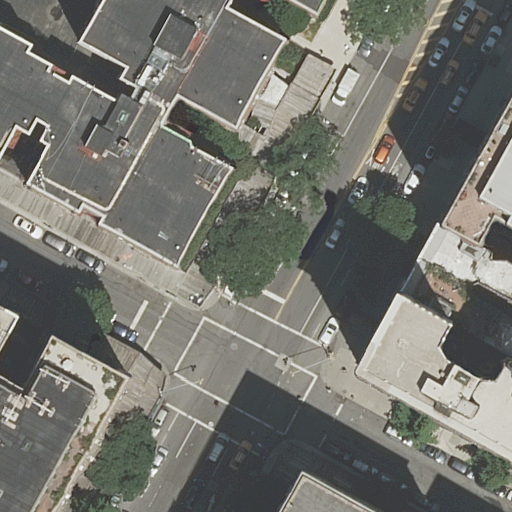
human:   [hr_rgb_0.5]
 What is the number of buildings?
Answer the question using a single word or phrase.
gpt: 7

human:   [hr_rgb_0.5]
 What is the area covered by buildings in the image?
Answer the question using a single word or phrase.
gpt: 3569m2

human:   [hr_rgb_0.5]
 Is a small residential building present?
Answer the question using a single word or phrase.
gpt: yes

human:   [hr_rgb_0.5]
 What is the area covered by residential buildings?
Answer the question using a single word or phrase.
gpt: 3569m2

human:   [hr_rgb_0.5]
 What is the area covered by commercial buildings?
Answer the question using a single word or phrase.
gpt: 0m2

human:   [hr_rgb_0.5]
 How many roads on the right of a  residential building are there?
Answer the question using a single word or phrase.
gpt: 1

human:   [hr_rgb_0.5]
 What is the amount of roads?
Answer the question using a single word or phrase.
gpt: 2

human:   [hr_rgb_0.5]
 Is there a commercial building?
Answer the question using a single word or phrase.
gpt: no

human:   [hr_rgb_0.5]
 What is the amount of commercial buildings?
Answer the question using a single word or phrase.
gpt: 0

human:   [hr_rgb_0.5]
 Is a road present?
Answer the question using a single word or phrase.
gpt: yes

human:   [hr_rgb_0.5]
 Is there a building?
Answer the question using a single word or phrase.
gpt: yes

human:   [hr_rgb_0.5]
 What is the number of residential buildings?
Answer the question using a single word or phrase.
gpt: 7

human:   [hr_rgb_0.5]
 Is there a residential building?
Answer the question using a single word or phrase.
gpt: yes

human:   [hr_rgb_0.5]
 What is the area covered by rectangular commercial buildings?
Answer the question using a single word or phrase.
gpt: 0m2

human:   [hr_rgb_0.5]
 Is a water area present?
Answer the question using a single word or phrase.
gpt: no

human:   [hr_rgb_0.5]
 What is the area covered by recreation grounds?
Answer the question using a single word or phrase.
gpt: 0m2

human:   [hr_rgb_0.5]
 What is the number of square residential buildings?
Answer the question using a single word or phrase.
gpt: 0

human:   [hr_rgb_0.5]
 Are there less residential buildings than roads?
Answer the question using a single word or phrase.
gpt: no

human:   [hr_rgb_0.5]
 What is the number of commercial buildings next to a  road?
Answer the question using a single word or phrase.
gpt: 0

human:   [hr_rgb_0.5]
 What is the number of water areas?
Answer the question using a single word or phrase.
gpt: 0

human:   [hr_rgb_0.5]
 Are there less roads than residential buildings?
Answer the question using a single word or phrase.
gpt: yes

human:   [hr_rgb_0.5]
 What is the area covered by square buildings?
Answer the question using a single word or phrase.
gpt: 0m2

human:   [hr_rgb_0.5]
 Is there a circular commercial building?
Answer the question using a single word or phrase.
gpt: no

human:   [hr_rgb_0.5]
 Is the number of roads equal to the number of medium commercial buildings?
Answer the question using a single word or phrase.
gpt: no

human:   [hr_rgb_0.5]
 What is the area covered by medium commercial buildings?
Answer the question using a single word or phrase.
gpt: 0m2

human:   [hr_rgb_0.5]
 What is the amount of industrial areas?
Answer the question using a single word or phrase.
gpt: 0

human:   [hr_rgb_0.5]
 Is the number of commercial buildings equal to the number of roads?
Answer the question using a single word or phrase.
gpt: no

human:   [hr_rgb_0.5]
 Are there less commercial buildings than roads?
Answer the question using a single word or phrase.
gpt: yes

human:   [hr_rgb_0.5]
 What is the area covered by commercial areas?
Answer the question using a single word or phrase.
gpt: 0m2

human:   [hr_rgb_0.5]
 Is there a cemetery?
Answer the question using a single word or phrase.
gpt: no

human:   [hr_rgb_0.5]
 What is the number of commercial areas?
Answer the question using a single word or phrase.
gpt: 0

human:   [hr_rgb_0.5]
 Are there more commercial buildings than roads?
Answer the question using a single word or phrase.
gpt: no

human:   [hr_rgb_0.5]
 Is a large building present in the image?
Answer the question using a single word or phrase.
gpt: yes

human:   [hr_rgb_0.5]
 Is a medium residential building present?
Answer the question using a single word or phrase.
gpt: yes

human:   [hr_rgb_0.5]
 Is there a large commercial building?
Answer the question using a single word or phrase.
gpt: no

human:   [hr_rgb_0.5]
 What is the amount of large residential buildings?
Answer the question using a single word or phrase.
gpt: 2

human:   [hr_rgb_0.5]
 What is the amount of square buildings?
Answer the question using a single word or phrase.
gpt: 0

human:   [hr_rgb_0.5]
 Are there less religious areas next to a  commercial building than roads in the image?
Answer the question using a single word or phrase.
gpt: yes

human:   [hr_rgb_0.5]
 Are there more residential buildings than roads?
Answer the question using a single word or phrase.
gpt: yes

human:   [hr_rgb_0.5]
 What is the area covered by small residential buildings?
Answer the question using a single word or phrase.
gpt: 65m2

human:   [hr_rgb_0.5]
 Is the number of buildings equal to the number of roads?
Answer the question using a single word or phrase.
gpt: no

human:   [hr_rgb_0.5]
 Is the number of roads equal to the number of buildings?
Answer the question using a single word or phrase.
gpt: no

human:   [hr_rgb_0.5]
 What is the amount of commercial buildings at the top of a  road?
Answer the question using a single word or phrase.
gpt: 0

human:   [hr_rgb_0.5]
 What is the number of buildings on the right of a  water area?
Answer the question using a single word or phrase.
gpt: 0

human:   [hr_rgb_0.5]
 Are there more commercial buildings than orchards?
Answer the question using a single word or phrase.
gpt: no

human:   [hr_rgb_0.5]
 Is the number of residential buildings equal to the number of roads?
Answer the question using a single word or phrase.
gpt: no

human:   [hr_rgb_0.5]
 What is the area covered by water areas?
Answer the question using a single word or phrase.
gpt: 0m2

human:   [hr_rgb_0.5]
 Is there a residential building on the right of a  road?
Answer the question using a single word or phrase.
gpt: yes

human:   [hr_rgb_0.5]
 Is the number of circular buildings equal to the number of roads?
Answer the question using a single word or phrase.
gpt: no

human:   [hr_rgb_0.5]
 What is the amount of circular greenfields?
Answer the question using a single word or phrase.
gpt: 0

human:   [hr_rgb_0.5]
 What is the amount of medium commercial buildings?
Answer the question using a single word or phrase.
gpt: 0

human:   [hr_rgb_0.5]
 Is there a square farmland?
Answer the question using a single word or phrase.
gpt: no

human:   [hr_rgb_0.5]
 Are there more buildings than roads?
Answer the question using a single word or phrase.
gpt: yes

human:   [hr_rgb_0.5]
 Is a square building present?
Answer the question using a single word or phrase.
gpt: no

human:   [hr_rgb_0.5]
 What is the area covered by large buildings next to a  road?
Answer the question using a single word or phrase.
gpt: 2573m2

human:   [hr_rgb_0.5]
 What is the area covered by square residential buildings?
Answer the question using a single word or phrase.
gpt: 0m2

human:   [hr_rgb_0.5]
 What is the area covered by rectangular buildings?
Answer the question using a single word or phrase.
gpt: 251m2

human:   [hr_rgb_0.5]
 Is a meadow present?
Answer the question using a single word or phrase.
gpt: no

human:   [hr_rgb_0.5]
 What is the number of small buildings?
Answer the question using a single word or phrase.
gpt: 1

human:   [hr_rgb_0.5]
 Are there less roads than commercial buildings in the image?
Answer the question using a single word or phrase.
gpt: no

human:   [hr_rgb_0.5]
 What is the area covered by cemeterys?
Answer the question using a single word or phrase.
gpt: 0m2

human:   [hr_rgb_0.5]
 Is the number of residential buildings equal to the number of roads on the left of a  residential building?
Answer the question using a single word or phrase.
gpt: no

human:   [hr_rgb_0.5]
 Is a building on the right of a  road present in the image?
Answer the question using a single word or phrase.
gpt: yes

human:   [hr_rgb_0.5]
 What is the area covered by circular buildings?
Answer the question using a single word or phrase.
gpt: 0m2